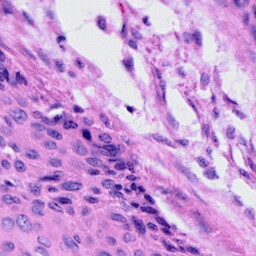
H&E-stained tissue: Cervix